Question: I have a pivot table and chart that show data from an excel table. I would like to add a simple line to the chart that shows the avg. count for the column, but because it is a pivot table/chart I can't just add a line.
So my question is, Is there a way to add a "static entry in a pivot table and calculate the average outside of the table, or can I somehow come up with an AVG. number and add a third column with that avg?
Example Photo:

I would like to have the average of complaints be a third column that just has 1.5 for each user so that it will show up on the chart as another series so that I can change that series to a line.
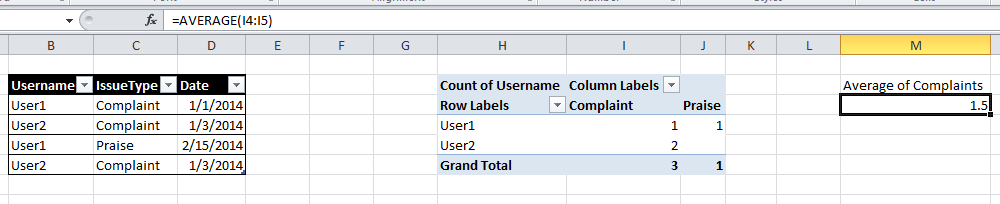
Answer: Not sure how you would do it using a pivottable but here is another workaround. Assuming your data is in the format below:

Put this formula in cell F9 to get the user count:
'''
=COUNTA(H:H)-3
'''
F10:
'''
="I" & (F9+4)
'''
F11:
'''
="J" & (F9+4)
'''
F12:
'''
=INDIRECT(F10)
'''
F13:
'''
=INDIRECT(F11)
'''
F14:
'''
=F12/F9
'''
F15:
'''
=F13/F9
'''
You will get the average in in cells F14 and F15.